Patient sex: M
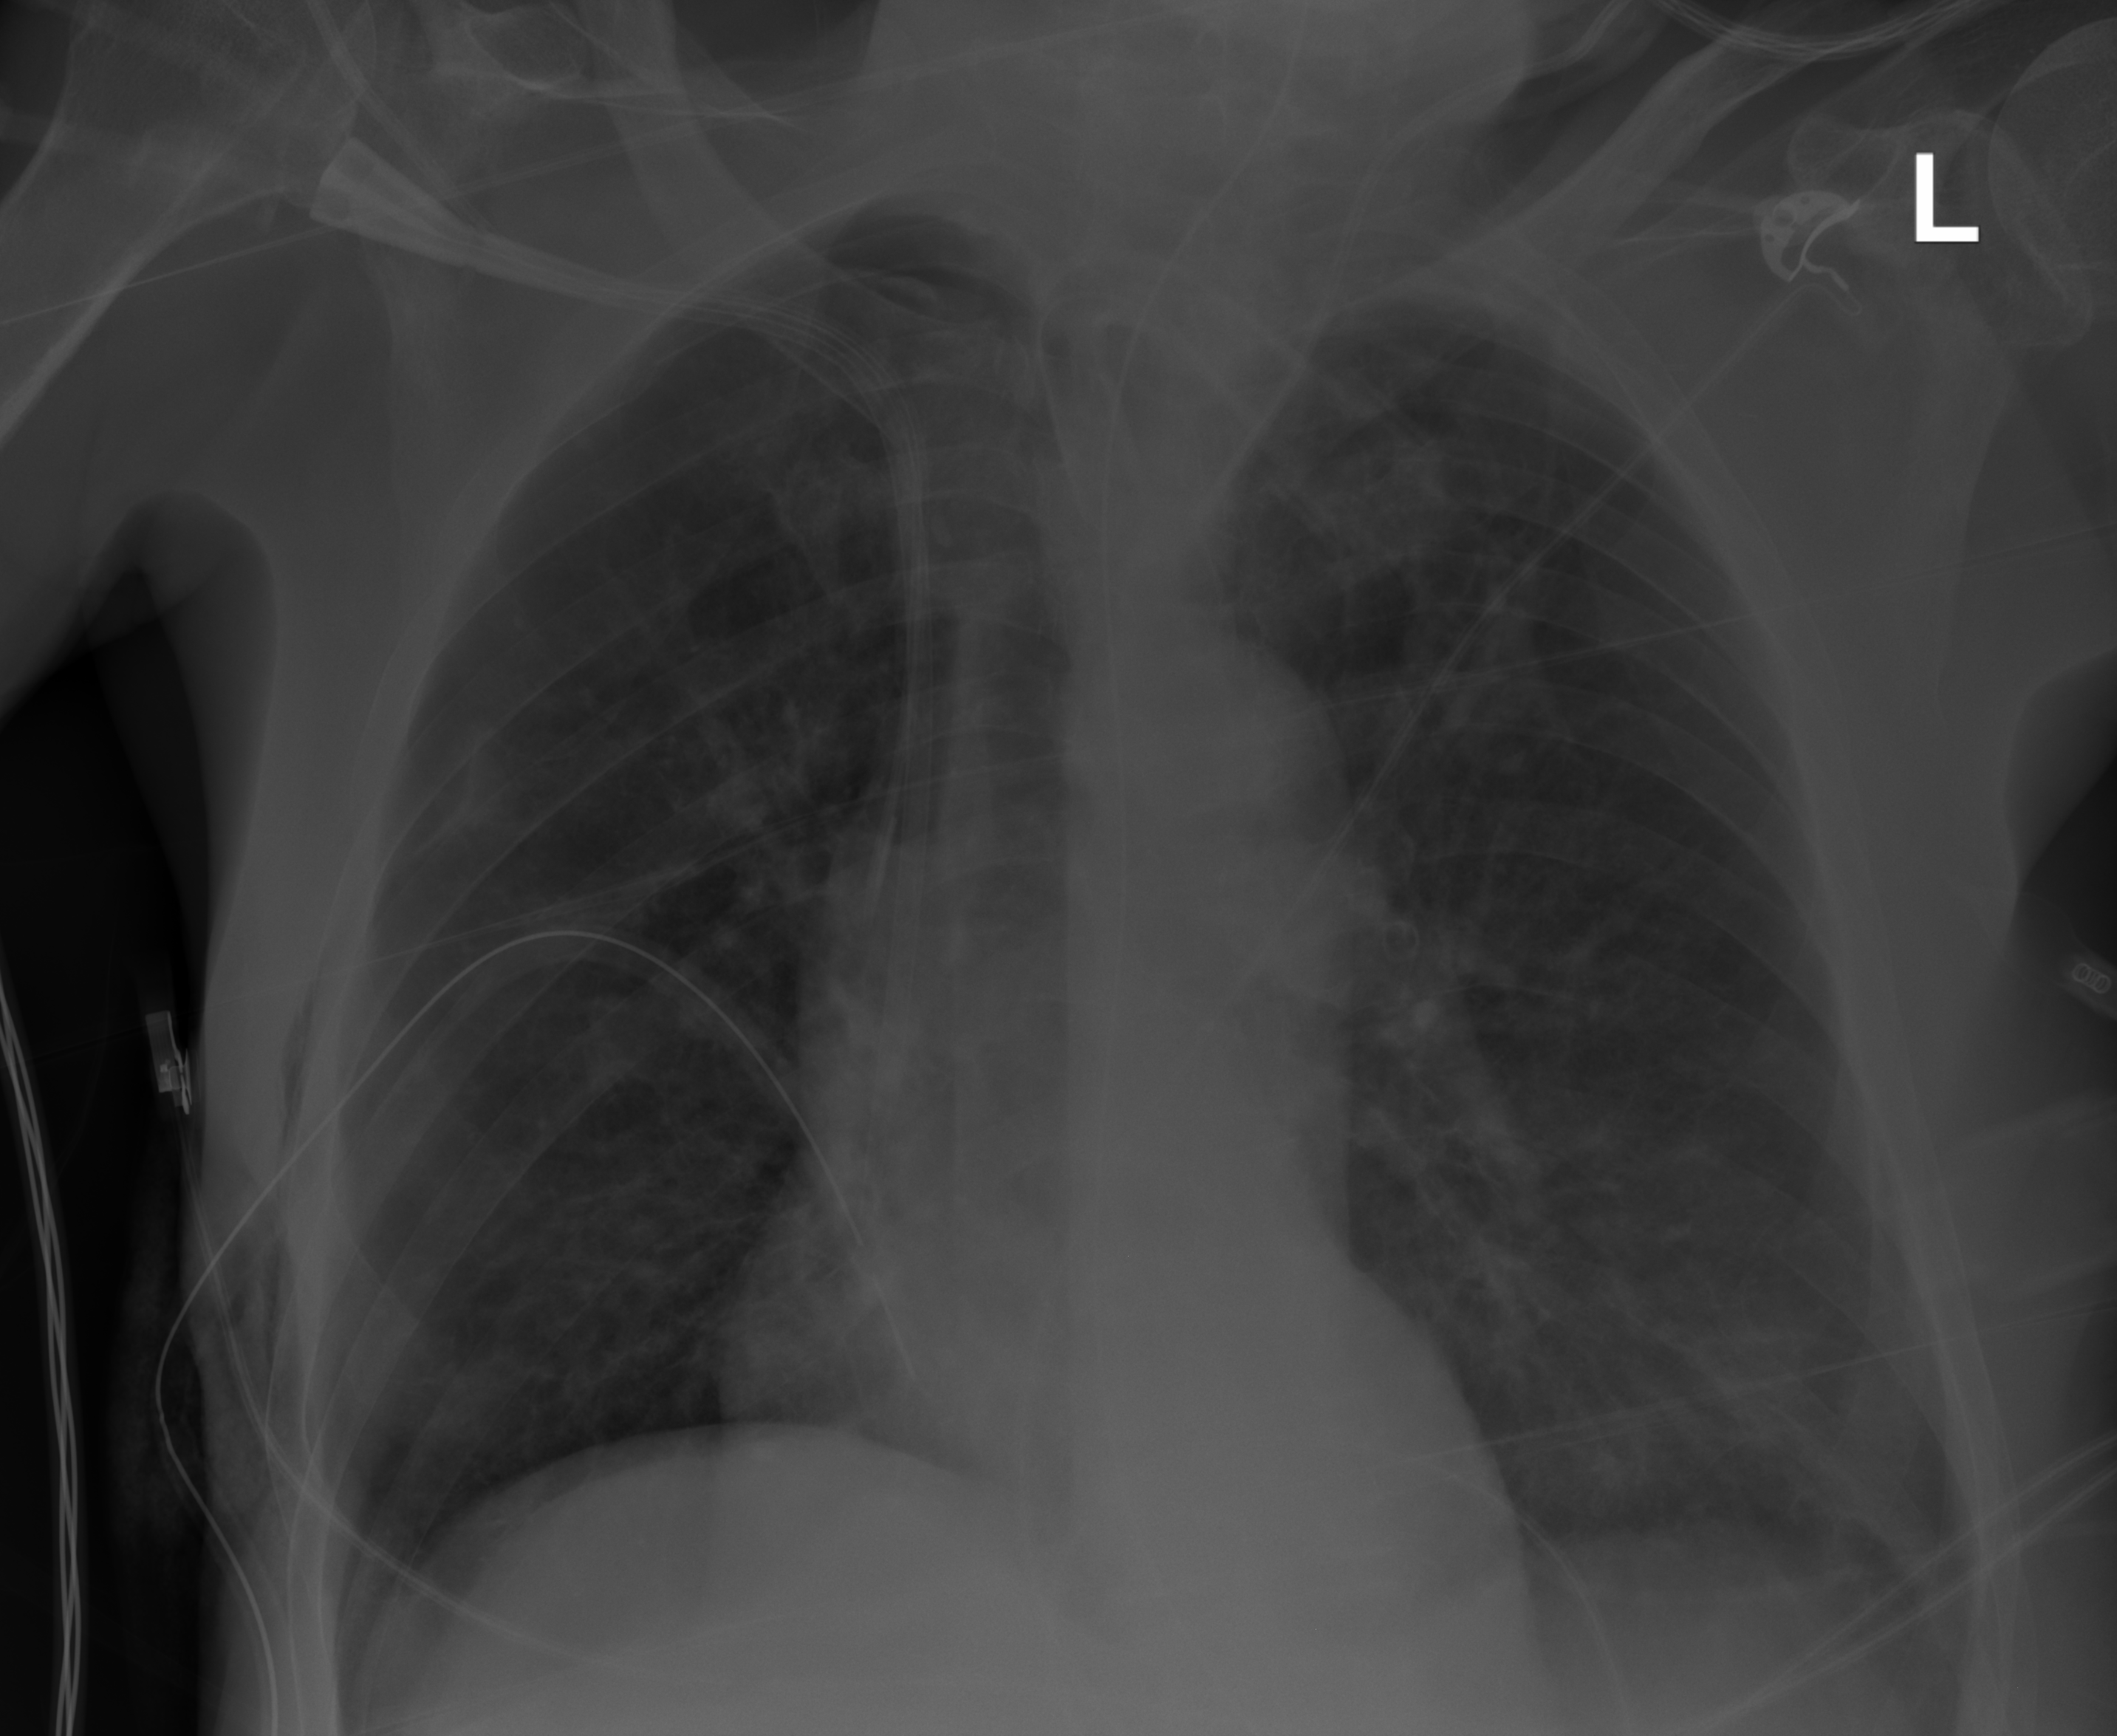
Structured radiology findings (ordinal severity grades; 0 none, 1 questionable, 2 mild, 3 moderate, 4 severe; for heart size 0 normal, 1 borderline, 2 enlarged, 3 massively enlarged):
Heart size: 0
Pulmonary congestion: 2
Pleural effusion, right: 0
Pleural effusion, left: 2
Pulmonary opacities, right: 0
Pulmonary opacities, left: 2
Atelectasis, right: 0
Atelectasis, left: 0